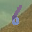
Label: 6